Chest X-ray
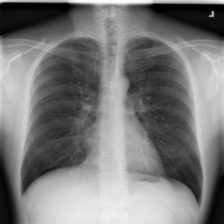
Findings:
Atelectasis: negative
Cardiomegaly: negative
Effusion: negative
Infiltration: negative
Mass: negative
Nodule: negative
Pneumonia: negative
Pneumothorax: negative
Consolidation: negative
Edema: negative
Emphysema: negative
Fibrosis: negative
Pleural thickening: negative
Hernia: negative